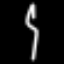
Label: fork